Brain MRI, t1w sequence, axial 2D slice.
Patient: age 30, sex M, weight 78 kg, height 1.78 m
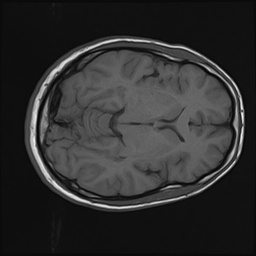